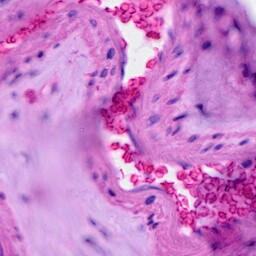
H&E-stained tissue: Ovarian